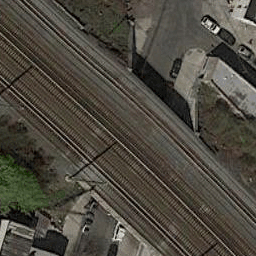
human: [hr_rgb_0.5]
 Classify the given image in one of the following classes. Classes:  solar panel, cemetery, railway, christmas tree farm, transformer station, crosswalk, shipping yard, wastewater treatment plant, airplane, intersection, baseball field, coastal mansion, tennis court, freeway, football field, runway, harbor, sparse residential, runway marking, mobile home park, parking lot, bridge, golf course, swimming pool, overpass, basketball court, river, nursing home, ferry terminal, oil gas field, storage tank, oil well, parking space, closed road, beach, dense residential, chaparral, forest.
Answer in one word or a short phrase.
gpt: railway